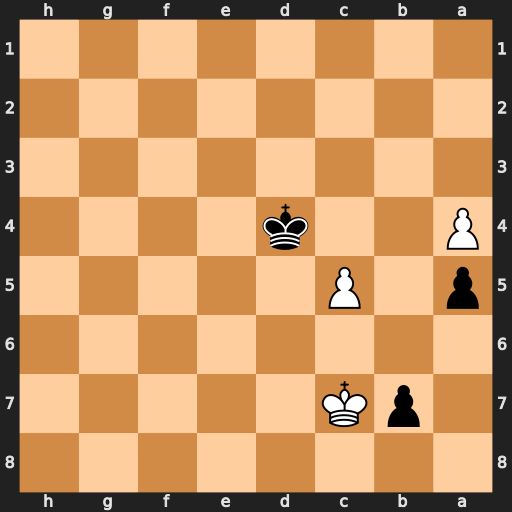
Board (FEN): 8/1pK5/8/p1P5/P2k4/8/8/8
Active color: b
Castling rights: -
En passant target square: -
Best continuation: Kxc5 Kxb7 Kb4 Ka6 Kxa4